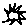
Label: sun